Field crop: tomato
Growth stage: 1
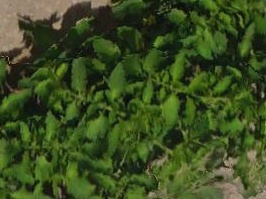
Species: tomato